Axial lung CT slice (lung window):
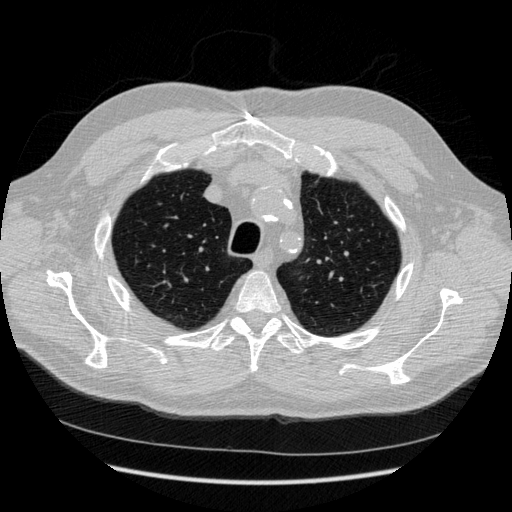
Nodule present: no